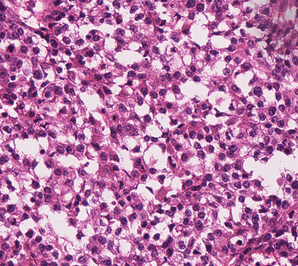
Tumor epithelial tissue: yes
Tumor-associated stroma tissue: no
Normal tissue: no